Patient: sex M, age 66
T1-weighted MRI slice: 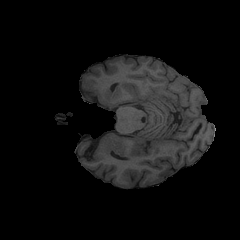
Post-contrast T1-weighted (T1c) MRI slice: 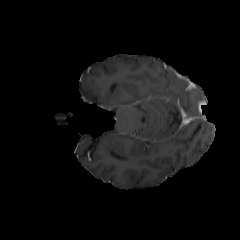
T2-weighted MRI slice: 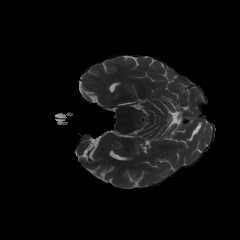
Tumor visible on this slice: no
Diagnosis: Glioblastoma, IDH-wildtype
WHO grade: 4